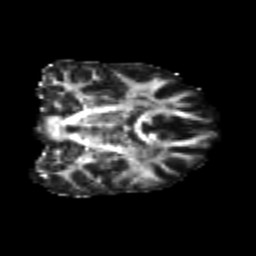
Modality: FA
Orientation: coronal
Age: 24
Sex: female
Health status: healthy
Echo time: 0.074 s